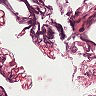
Metastatic tissue present: no